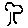
Label: tree